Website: macys
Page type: billing-address
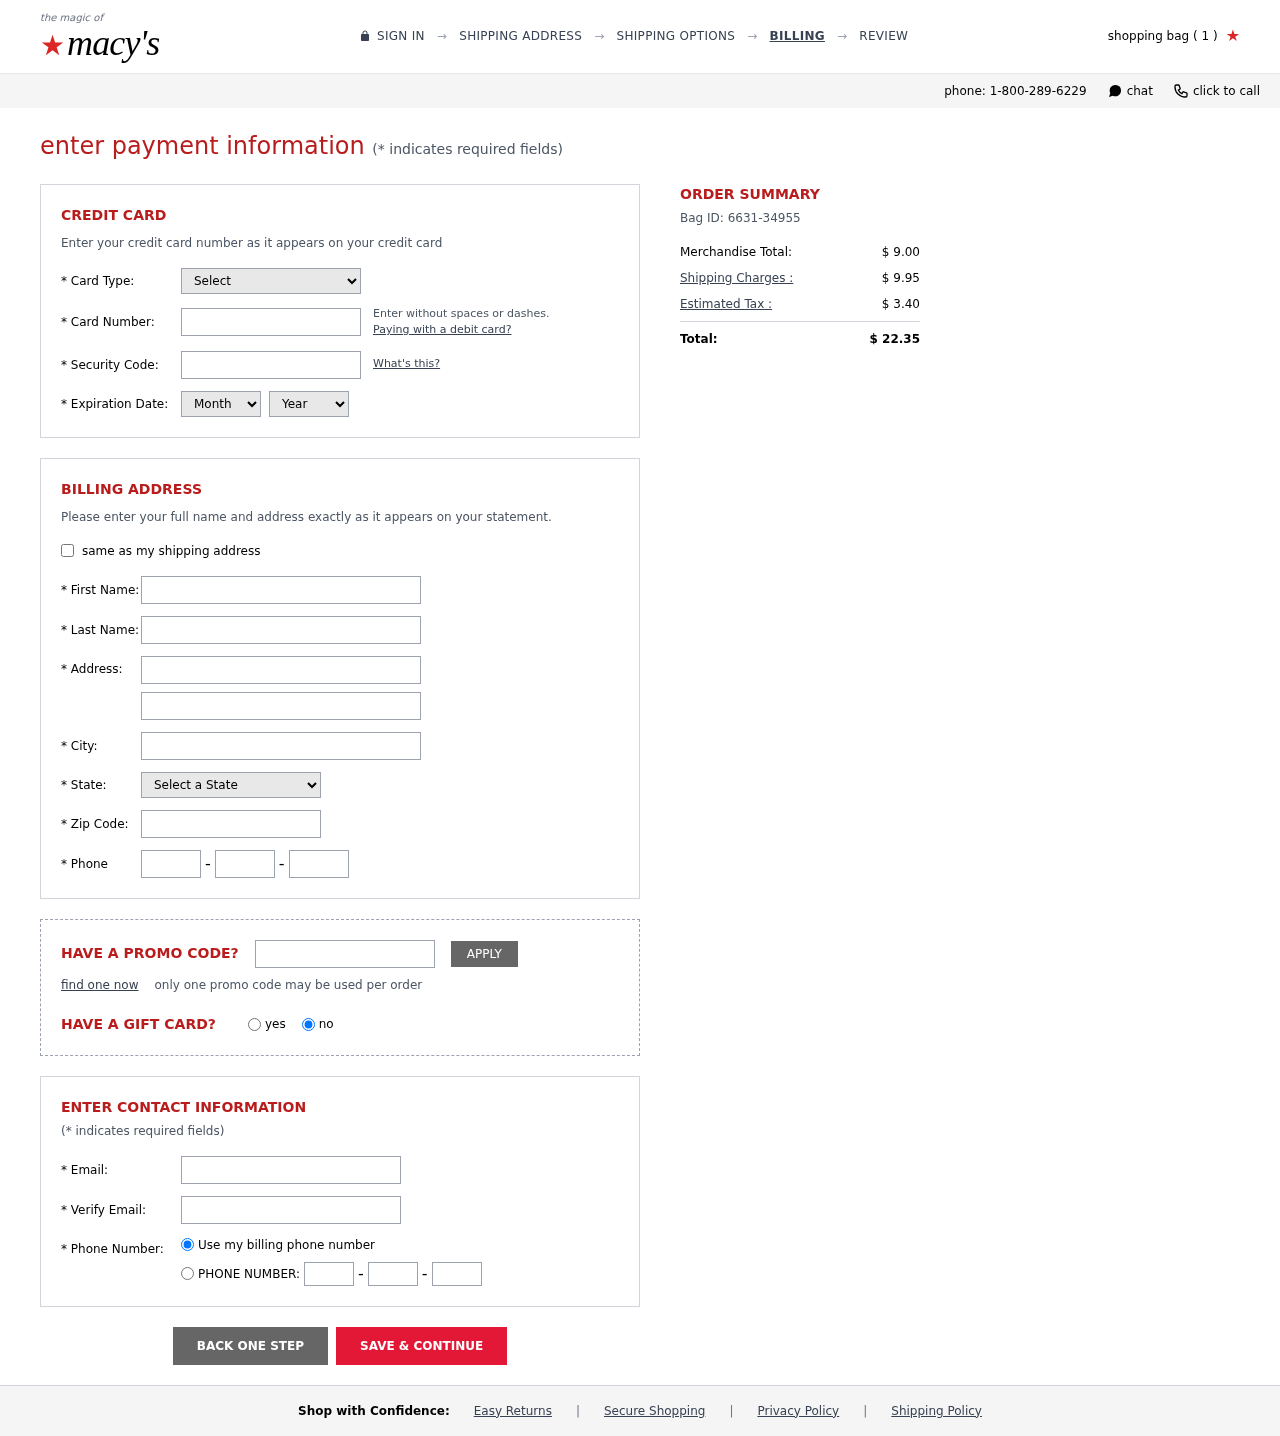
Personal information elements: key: PII_CARD_CVV
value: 045
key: PII_CARD_EXPIRY_MONTH
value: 02
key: PII_CARD_EXPIRY_YEAR
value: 27
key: PII_CARD_NUMBER
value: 6011 4699 1664 1252
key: PII_CARD_TYPE
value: Discover
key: PII_CITY
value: North Wanda
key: PII_EMAIL
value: gford@yahoo.com
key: PII_FIRSTNAME
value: Gregory
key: PII_LASTNAME
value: Ford
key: PII_PHONE_AREA
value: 246
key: PII_PHONE_PREFIX
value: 265
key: PII_PHONE_SUFFIX
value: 5531
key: PII_POSTCODE
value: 28411
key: PII_STATE_ABBR
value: NJ
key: PII_STREET
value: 021 Davis Shores Suite 913
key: PII_STREET2
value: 49897 Olson Vista Suite 898
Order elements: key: ORDER_NUM_ITEMS
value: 1
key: ORDER_ID
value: Bag ID: 6631-34955
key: ORDER_SUBTOTAL
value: $ 9.00
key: ORDER_SHIPPING_COST
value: $ 9.95
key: ORDER_TAX
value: $ 3.40
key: ORDER_TOTAL
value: $ 22.35